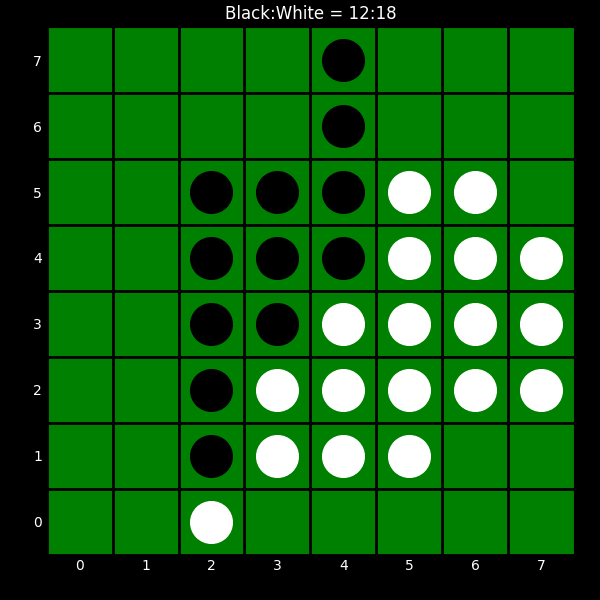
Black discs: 12
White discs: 18